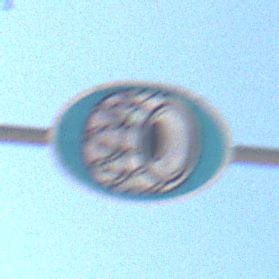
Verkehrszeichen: SchneekettenVorgeschrieben
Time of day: MorningAfternoon
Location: Outdoor (Urban)
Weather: Clear
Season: NotSpecified
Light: Natural